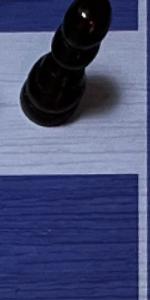
Label: Empty